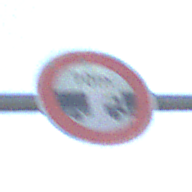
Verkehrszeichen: VerbotUnterschreitenMindestabstand
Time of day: MorningAfternoon
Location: Outdoor (Nature)
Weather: PartlyCloudy
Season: NotSpecified
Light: Natural